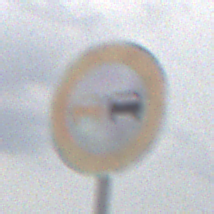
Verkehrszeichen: Ueberholverbot
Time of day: Midday
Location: Outdoor (Nature)
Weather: PartlyCloudy
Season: NotSpecified
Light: Natural